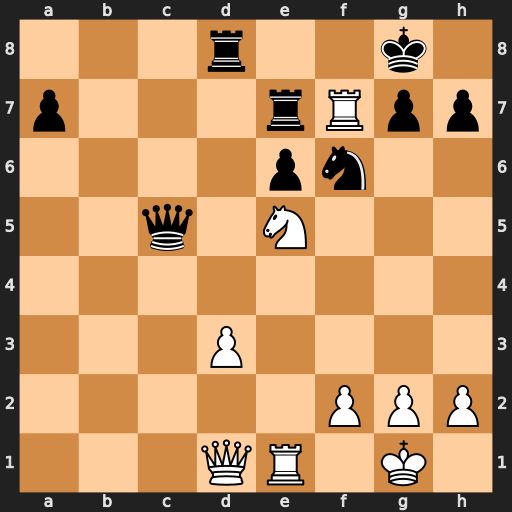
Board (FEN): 3r2k1/p3rRpp/4pn2/2q1N3/8/3P4/5PPP/3QR1K1
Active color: w
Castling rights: -
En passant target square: -
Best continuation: Rxe7 Qxe7 Nc6 Re8 Nxe7+